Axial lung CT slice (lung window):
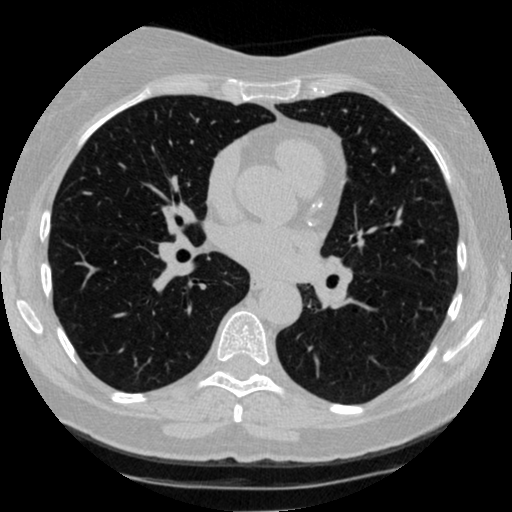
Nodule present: no